Field crop: maize
Growth stage: 1
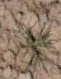
Species: salsola